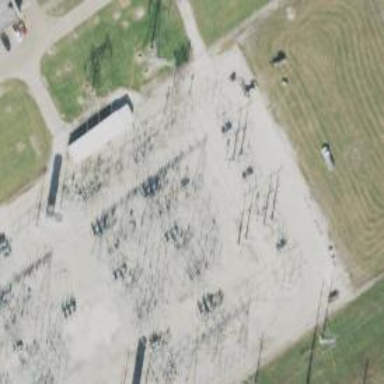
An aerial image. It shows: Switch used for power control.